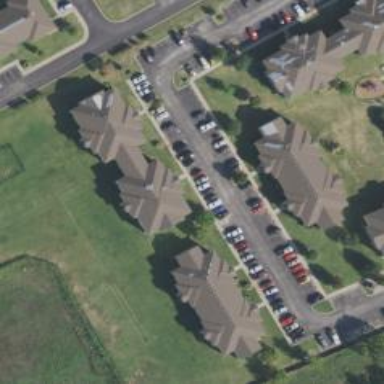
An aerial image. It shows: Parking space is available.